Interaction volume radius: 10 \u00c5
Interaction volume height: 15 \u00c5
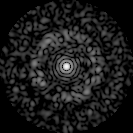
Disorder parameter: 0.8346